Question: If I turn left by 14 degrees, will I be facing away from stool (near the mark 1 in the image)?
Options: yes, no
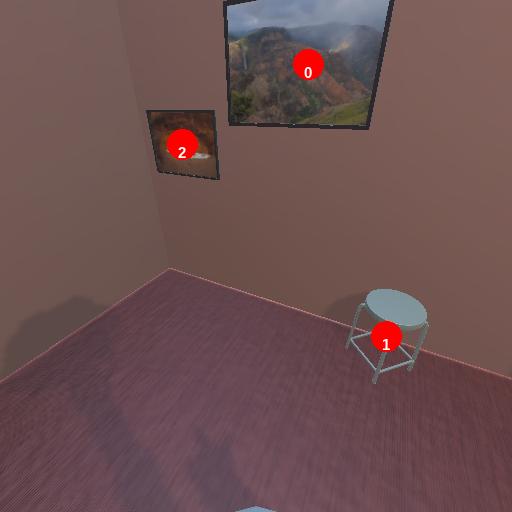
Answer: yes